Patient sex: M
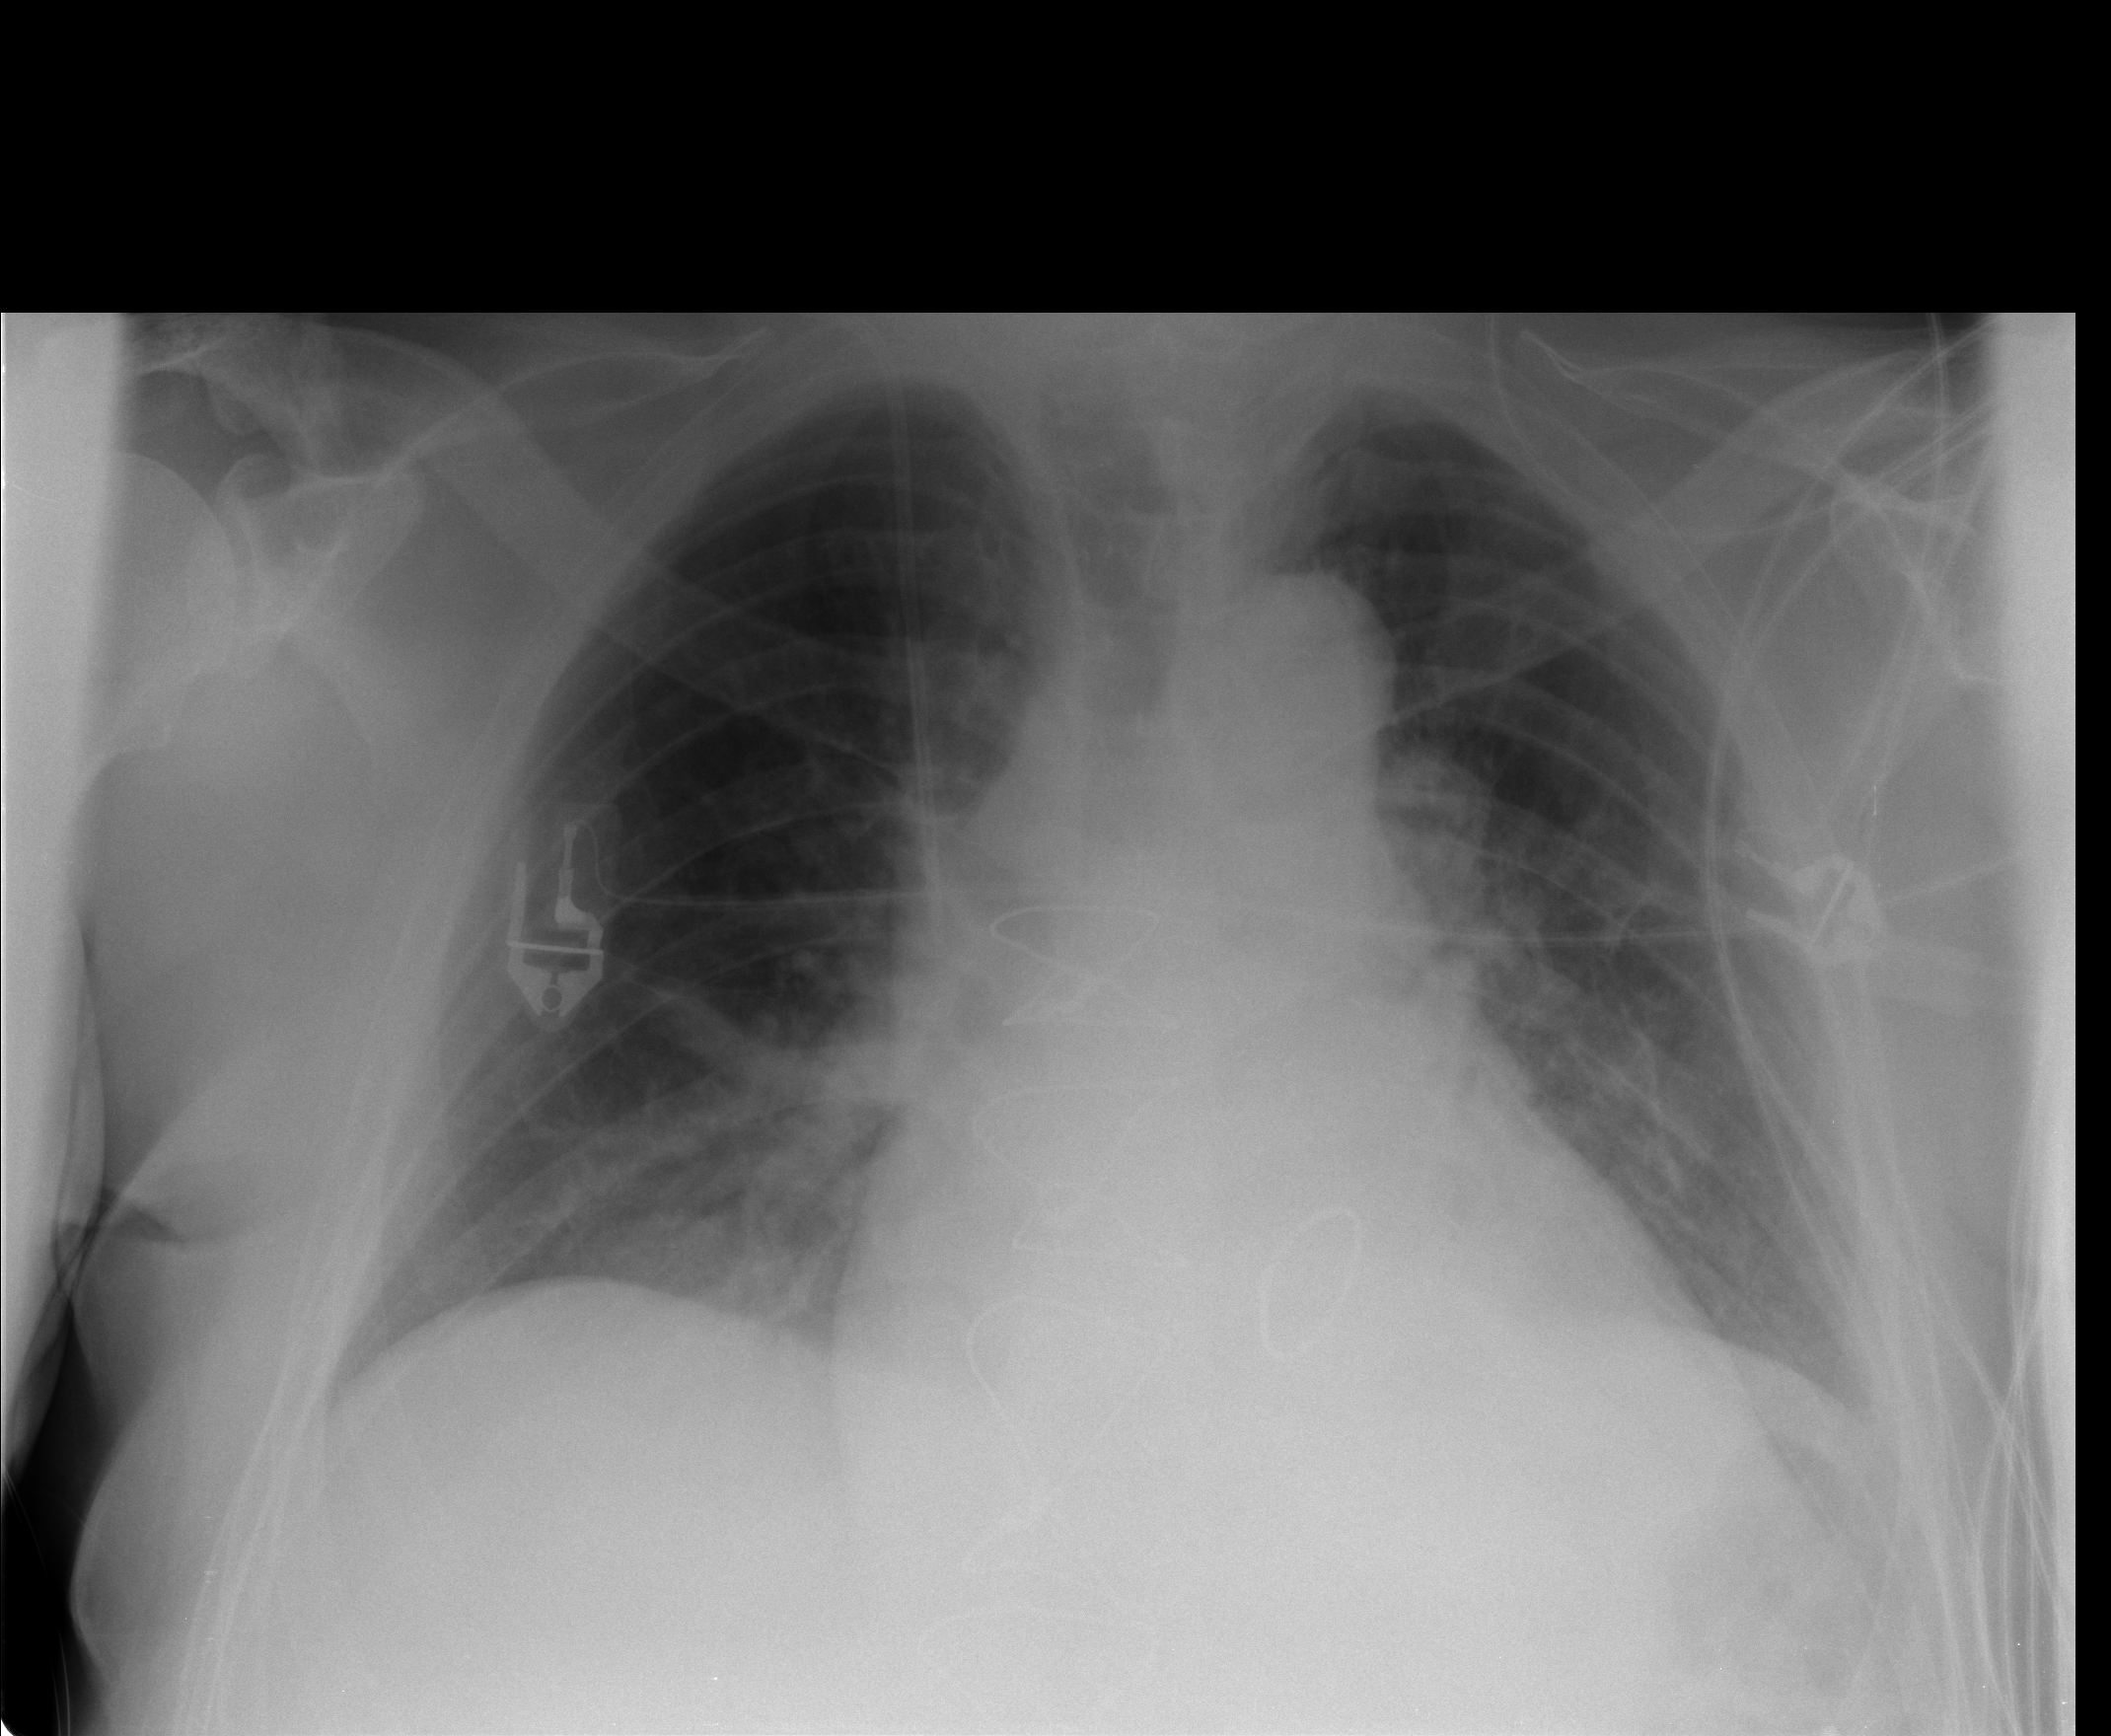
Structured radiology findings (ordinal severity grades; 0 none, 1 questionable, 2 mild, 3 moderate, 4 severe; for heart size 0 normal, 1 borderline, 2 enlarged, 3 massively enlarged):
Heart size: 2
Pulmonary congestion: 1
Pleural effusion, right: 0
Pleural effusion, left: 1
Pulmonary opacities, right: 0
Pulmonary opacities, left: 0
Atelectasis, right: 2
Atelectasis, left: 0